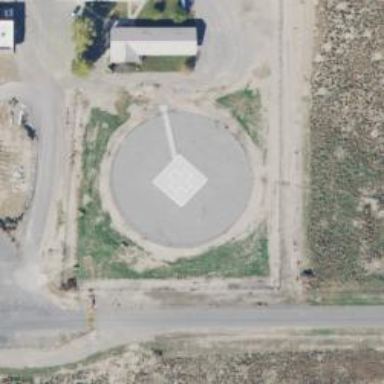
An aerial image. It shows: Image of helipad at airport.